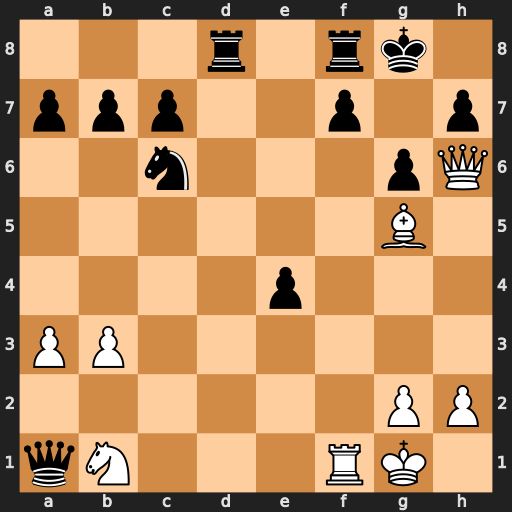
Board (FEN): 3r1rk1/ppp2p1p/2n3pQ/6B1/4p3/PP6/6PP/qN3RK1
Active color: w
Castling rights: -
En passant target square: -
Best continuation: Bf6 Qxf6 Rxf6